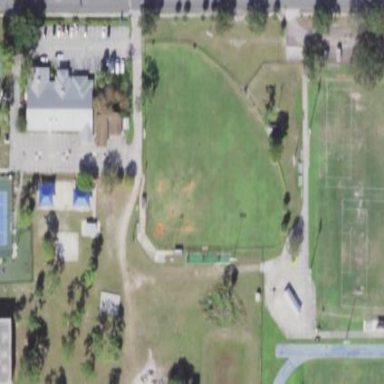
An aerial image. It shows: Baseball pitch for leisure and sports activities.